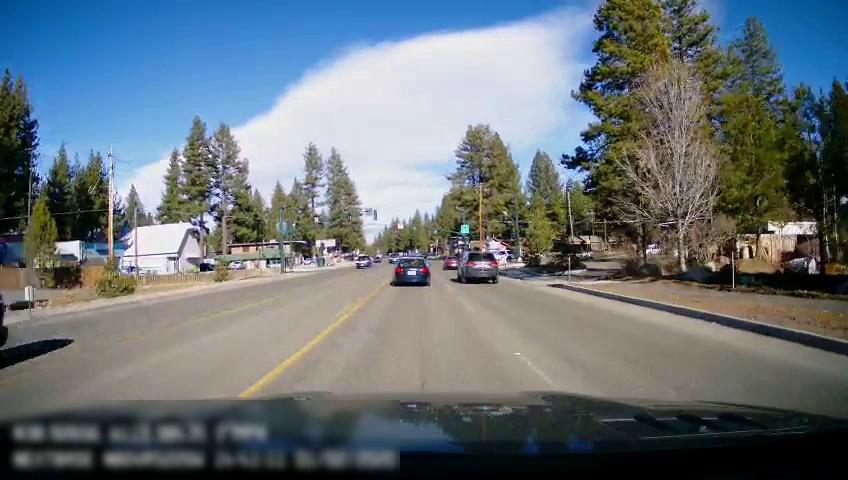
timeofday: Day
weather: Sunny
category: Drivable Space
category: Vehicles | Car
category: Vehicles | SUV
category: Vehicles | Car
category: Vehicles | Car
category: Vehicles | SUV
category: Lanes | Opposite Lane
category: Lanes | Current Lane
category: Lanes | Current Lane
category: Traffic | Signs